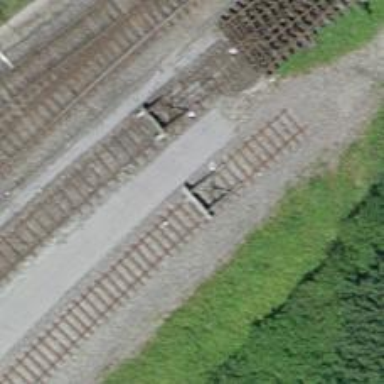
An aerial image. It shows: Railway buffer stop.